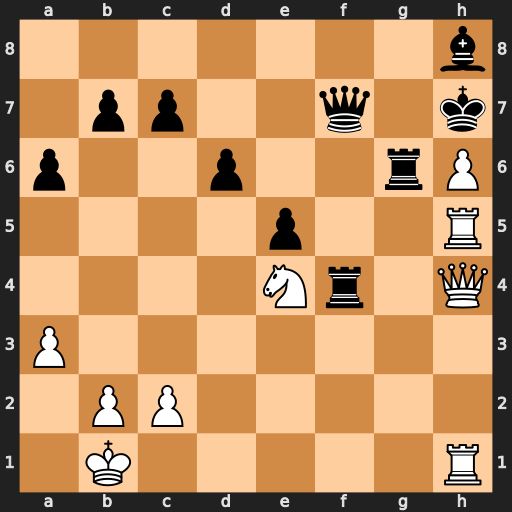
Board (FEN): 7b/1pp2q1k/p2p2rP/4p2R/4Nr1Q/P7/1PP5/1K5R
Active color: w
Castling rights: -
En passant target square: -
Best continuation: Ng5+ Rxg5 Qxg5 Rf1+ Rxf1